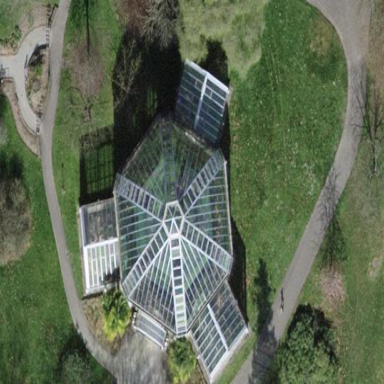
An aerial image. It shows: Greenhouse.